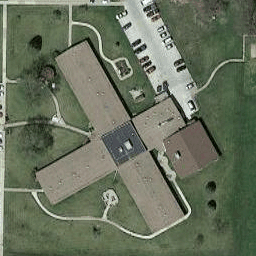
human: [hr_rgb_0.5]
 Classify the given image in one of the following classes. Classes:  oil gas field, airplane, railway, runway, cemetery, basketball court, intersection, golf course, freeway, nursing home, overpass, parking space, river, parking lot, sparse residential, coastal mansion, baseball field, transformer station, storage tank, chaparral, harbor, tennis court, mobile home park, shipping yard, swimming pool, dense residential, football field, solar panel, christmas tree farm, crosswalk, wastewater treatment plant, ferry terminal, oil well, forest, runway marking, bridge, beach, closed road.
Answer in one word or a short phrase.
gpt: nursing home